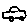
Label: car